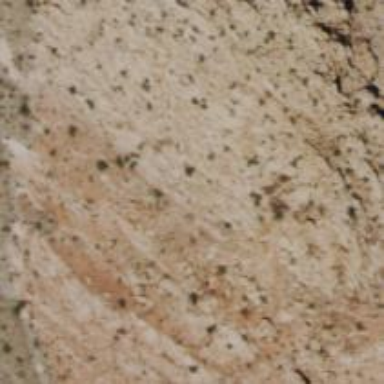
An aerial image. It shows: Brown cliff in the natural landscape.